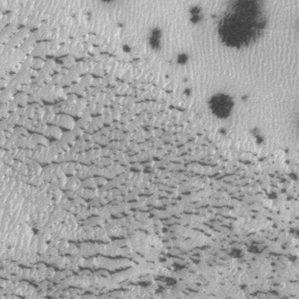
Label: frost